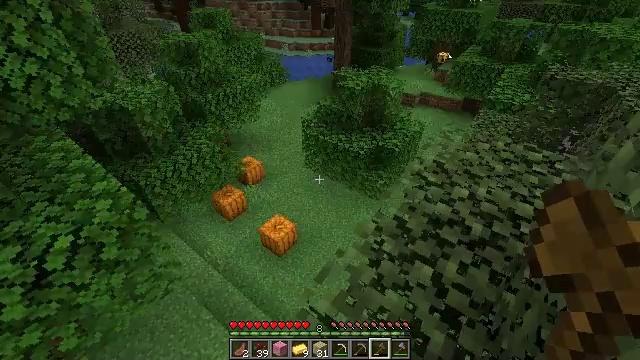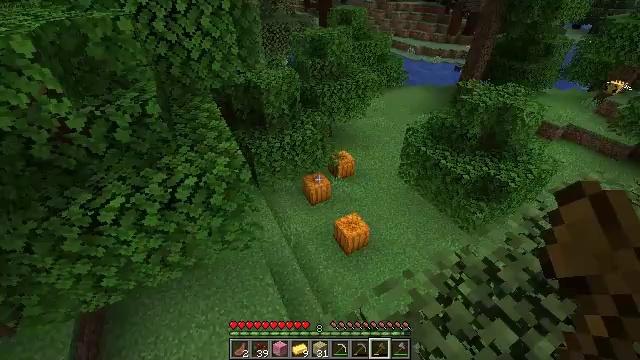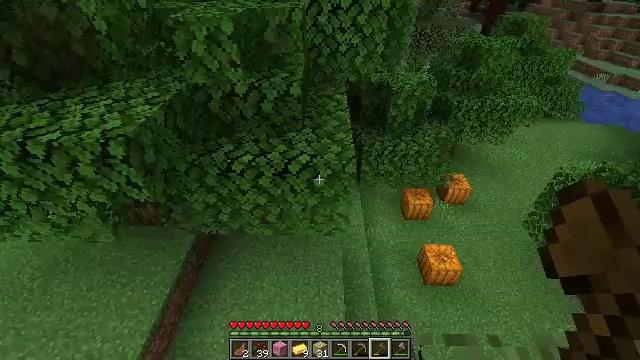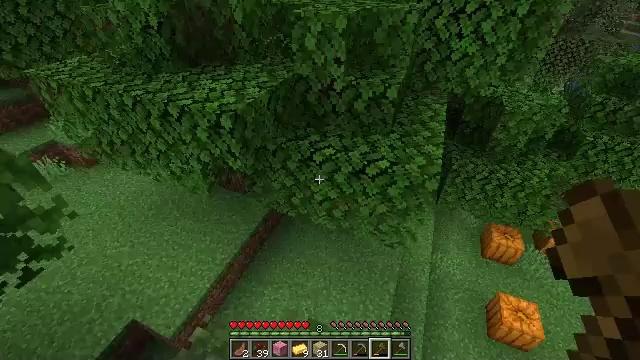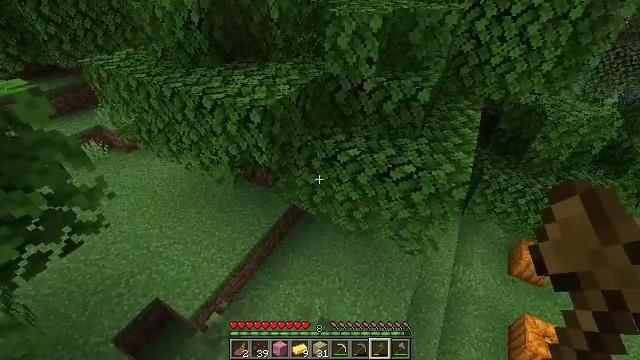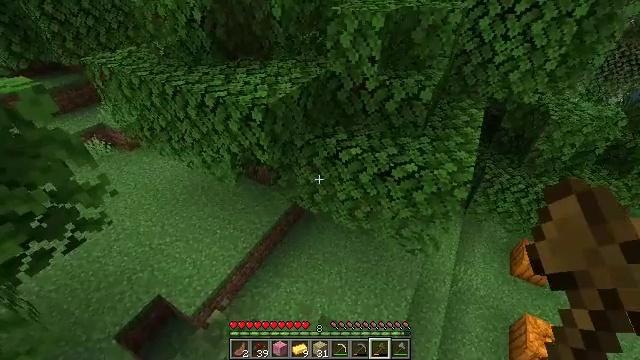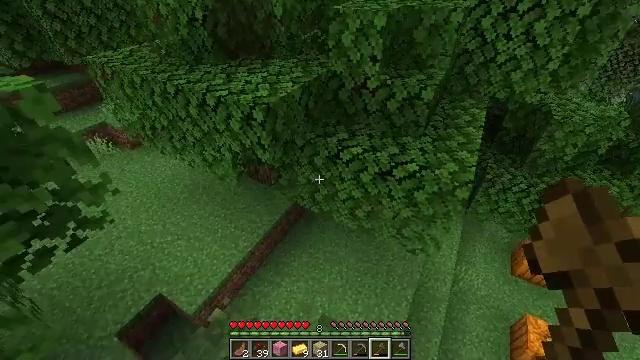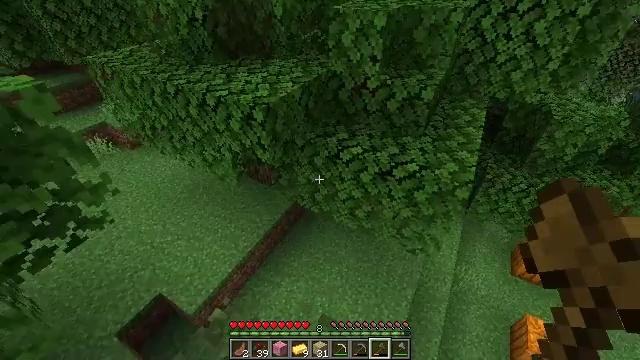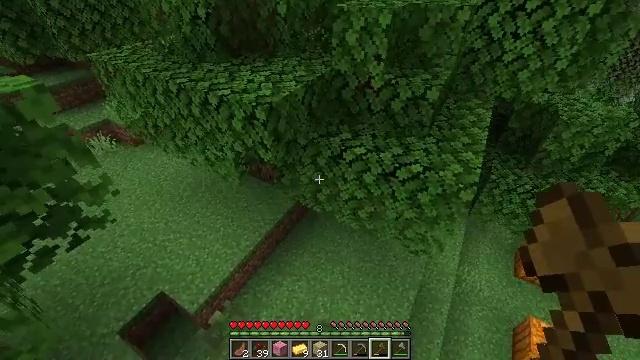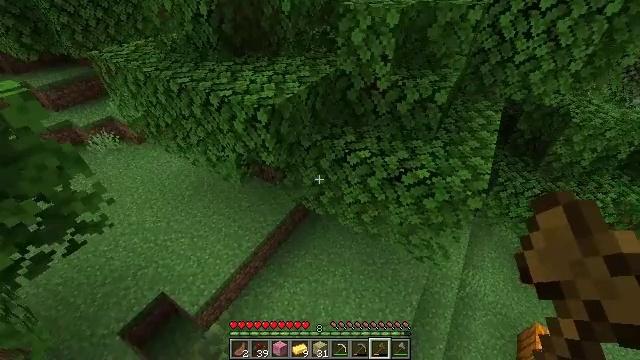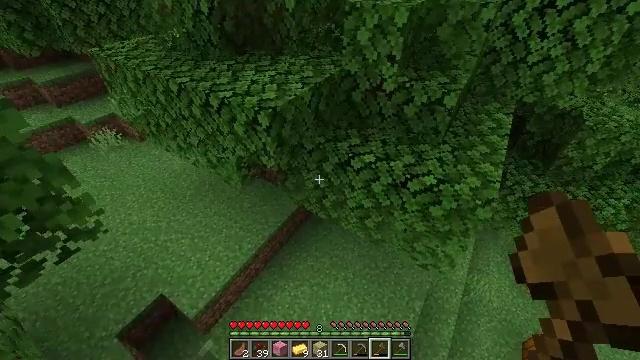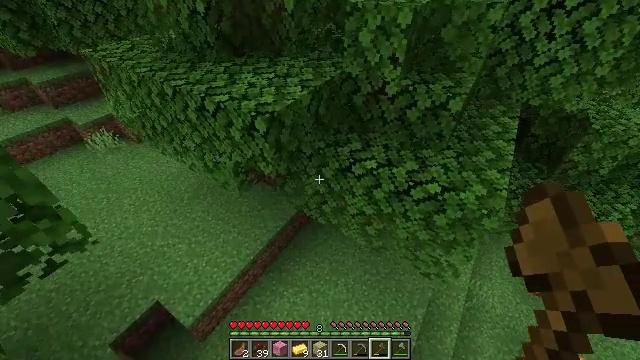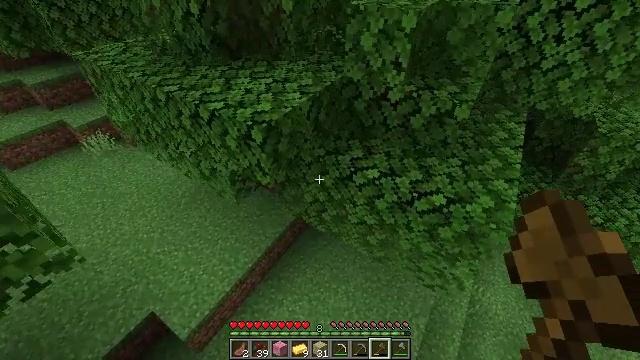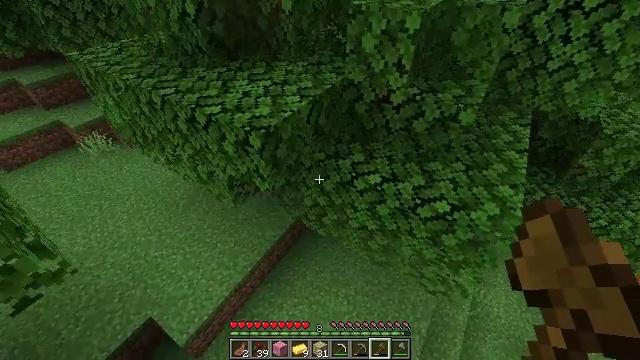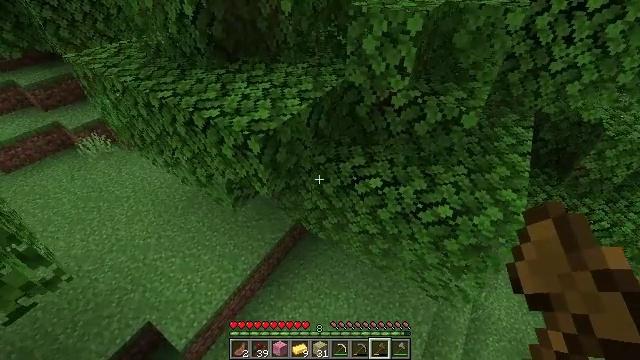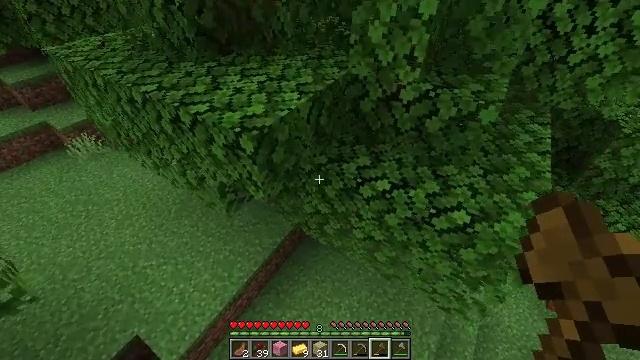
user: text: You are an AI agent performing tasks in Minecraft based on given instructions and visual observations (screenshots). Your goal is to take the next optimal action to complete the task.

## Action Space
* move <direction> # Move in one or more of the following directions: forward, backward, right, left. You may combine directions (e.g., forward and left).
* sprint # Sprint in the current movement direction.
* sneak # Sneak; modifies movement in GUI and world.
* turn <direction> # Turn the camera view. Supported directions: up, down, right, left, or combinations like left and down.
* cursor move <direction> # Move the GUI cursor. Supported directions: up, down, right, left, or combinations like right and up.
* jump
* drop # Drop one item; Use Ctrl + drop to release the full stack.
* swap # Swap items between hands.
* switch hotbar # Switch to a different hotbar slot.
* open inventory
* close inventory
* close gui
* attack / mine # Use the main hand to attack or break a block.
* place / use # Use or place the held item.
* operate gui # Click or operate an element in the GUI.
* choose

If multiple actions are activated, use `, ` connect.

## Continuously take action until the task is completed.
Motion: motion action
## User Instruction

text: Break the pumpkin to collect it.
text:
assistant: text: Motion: turn left
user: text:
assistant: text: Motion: turn left
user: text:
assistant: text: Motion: turn left
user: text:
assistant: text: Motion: turn left
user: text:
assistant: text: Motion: no_op
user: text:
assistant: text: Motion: no_op
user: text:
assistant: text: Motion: no_op
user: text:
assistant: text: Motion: move forward
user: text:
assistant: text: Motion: move forward, turn left
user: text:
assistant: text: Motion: move forward, turn left
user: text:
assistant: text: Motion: move forward
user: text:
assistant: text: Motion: move forward
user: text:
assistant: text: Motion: move forward
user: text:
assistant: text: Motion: move forward
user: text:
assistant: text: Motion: no_op
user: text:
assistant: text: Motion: no_op
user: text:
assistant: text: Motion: turn right
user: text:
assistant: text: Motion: turn right
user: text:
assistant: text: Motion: turn right
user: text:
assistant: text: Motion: turn right
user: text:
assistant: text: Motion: turn right
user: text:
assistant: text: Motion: turn right
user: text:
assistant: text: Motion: turn right
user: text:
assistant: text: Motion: move forward, turn right and up
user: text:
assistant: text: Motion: move forward, turn right and up
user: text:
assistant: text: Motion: move forward, turn right and up
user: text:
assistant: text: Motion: move forward, turn up
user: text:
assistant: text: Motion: move forward
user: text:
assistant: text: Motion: move forward
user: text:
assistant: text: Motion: move forward